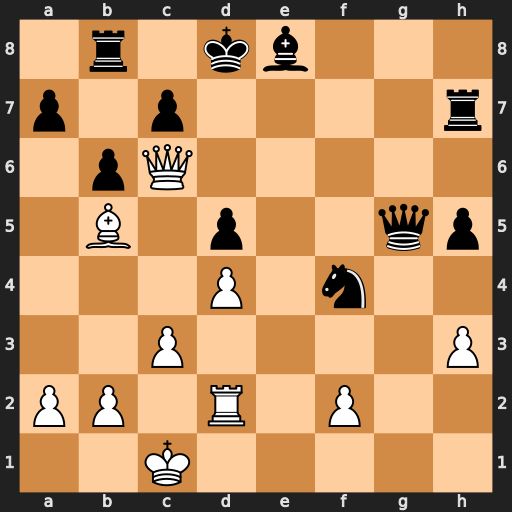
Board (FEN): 1r1kb3/p1p4r/1pQ5/1B1p2qp/3P1n2/2P4P/PP1R1P2/2K5
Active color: w
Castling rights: -
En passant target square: -
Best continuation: Qxe8#